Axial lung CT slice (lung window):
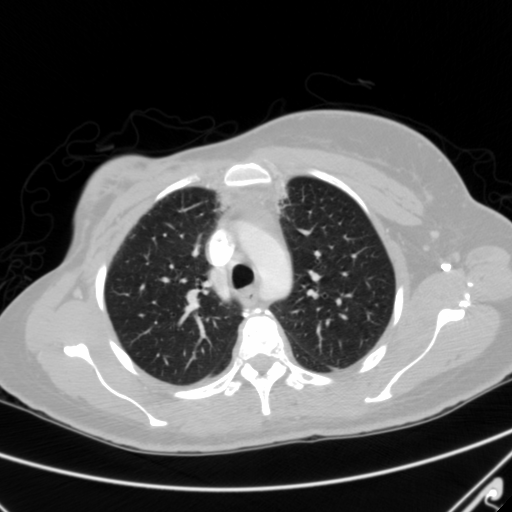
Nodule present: no